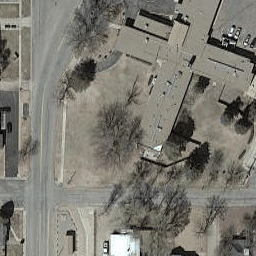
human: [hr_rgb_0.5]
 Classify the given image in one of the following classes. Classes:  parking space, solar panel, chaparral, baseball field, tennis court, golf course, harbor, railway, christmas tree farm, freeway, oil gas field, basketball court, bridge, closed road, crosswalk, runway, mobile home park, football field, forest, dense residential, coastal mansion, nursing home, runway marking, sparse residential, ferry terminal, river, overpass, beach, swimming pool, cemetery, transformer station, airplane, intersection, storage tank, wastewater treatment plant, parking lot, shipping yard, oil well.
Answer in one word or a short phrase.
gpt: nursing home